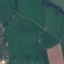
Land use / land cover: Pasture